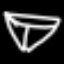
Label: diamond